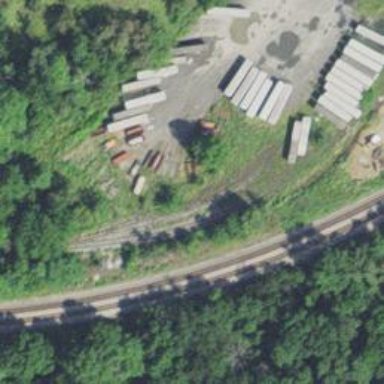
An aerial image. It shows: Disused railway spur service.